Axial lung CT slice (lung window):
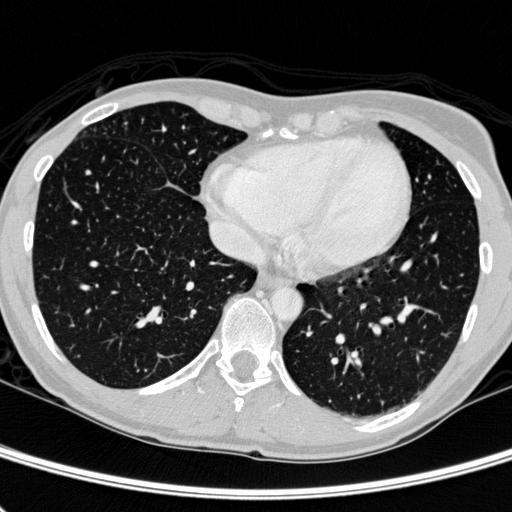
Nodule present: no